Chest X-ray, PA view. Patient: 45 years old, sex M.
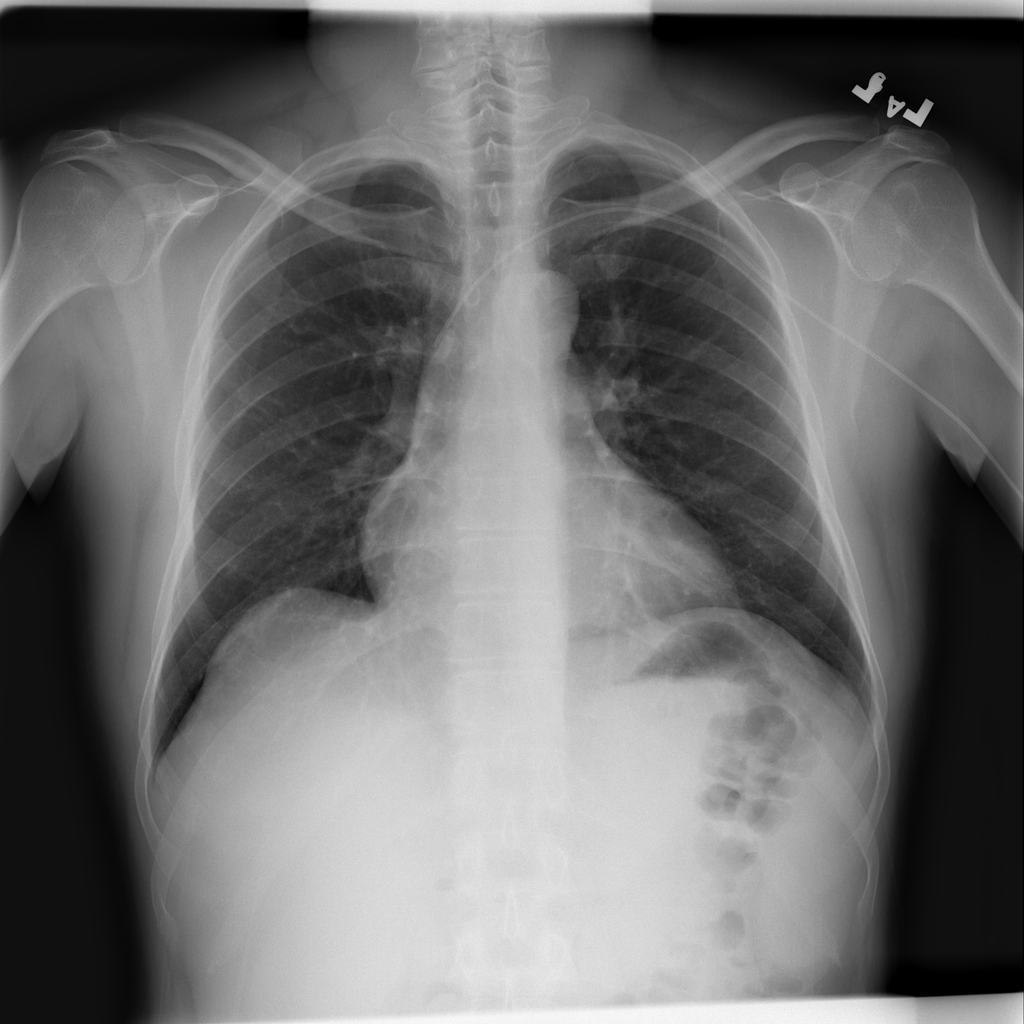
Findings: No Finding